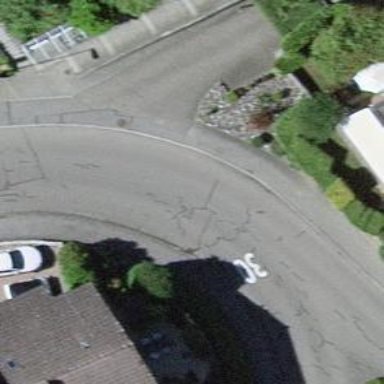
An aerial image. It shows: Residential road with separate sidewalks on both sides.